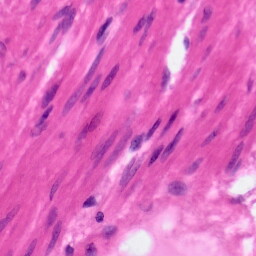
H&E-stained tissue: Pancreatic